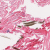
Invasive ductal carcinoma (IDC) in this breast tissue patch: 0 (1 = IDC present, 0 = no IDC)